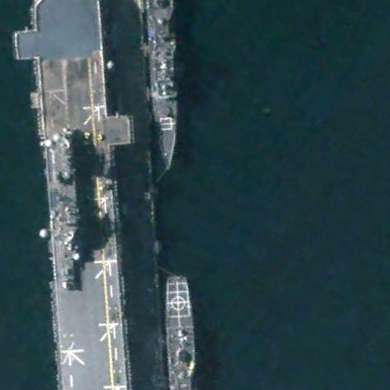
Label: assault